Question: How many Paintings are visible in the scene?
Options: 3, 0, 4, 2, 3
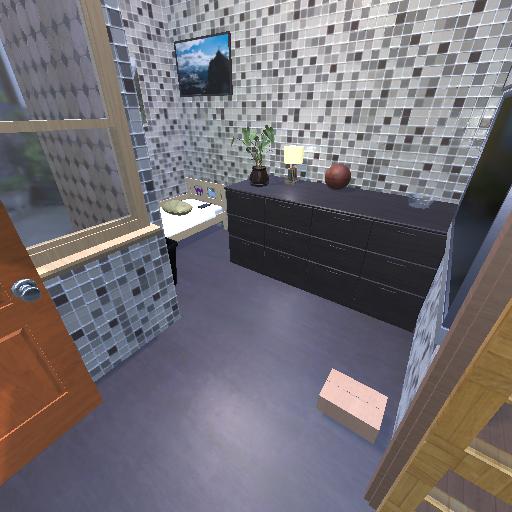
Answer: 3